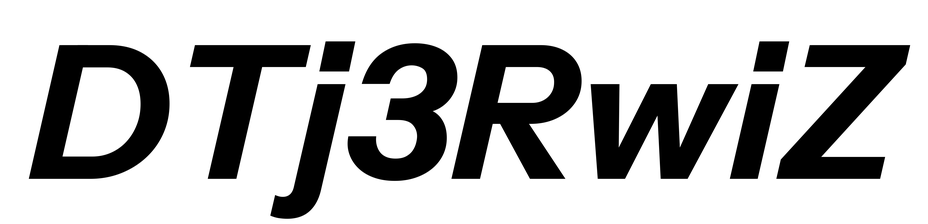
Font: InstrumentSans-Italic_Bold_Italic